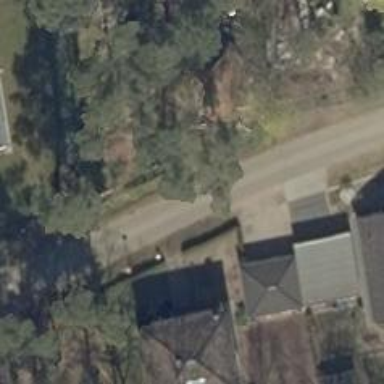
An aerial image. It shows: Residential road.